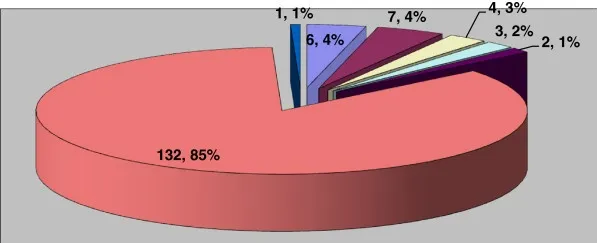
Pattern of anesthetic procedures in different surgical procedure.
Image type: pathology (masson_trichrome)